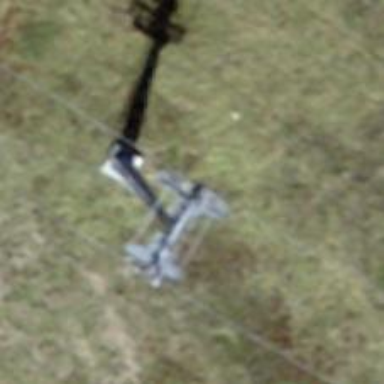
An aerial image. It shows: Pylon used for aerialway.